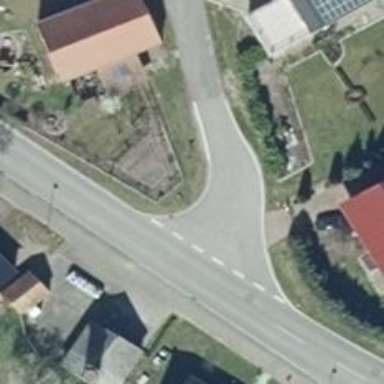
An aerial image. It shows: Road with "give way" sign.